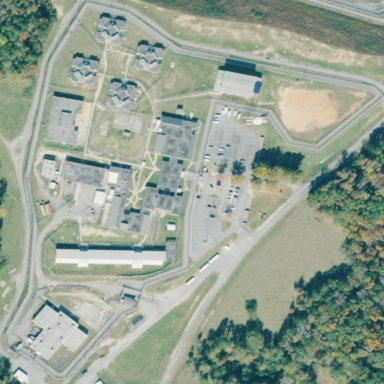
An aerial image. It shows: Prison with surrounding fence.